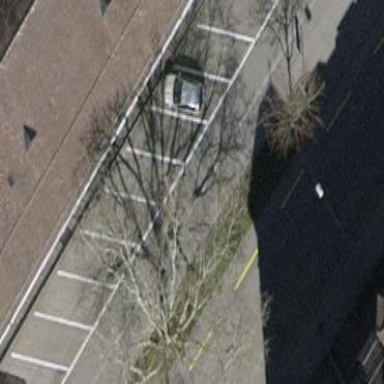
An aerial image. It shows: Asphalt street-side parking area.